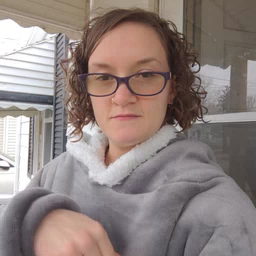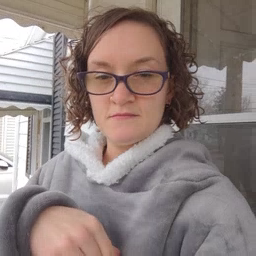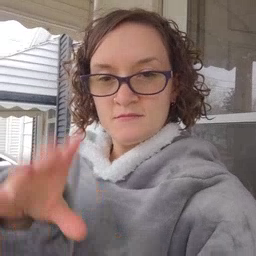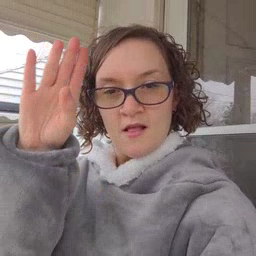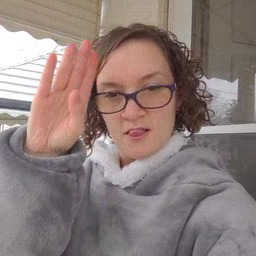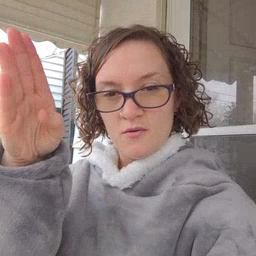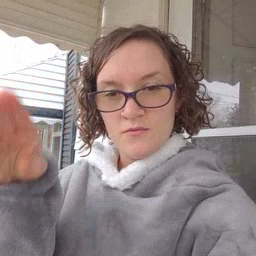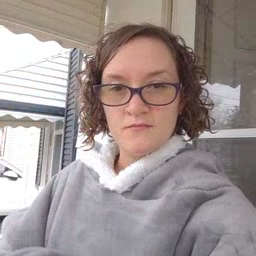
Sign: hello